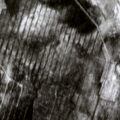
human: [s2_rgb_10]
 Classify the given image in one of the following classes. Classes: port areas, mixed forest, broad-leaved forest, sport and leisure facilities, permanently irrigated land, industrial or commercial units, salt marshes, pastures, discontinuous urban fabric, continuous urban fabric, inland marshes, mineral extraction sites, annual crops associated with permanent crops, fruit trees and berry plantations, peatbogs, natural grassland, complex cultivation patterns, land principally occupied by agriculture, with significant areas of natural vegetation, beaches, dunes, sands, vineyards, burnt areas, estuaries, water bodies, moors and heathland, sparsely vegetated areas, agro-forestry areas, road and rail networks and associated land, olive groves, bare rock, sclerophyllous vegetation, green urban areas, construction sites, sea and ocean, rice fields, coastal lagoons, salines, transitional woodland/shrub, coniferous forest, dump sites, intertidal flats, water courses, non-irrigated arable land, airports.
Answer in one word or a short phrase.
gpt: coniferous forest, mixed forest, transitional woodland/shrub